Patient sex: F
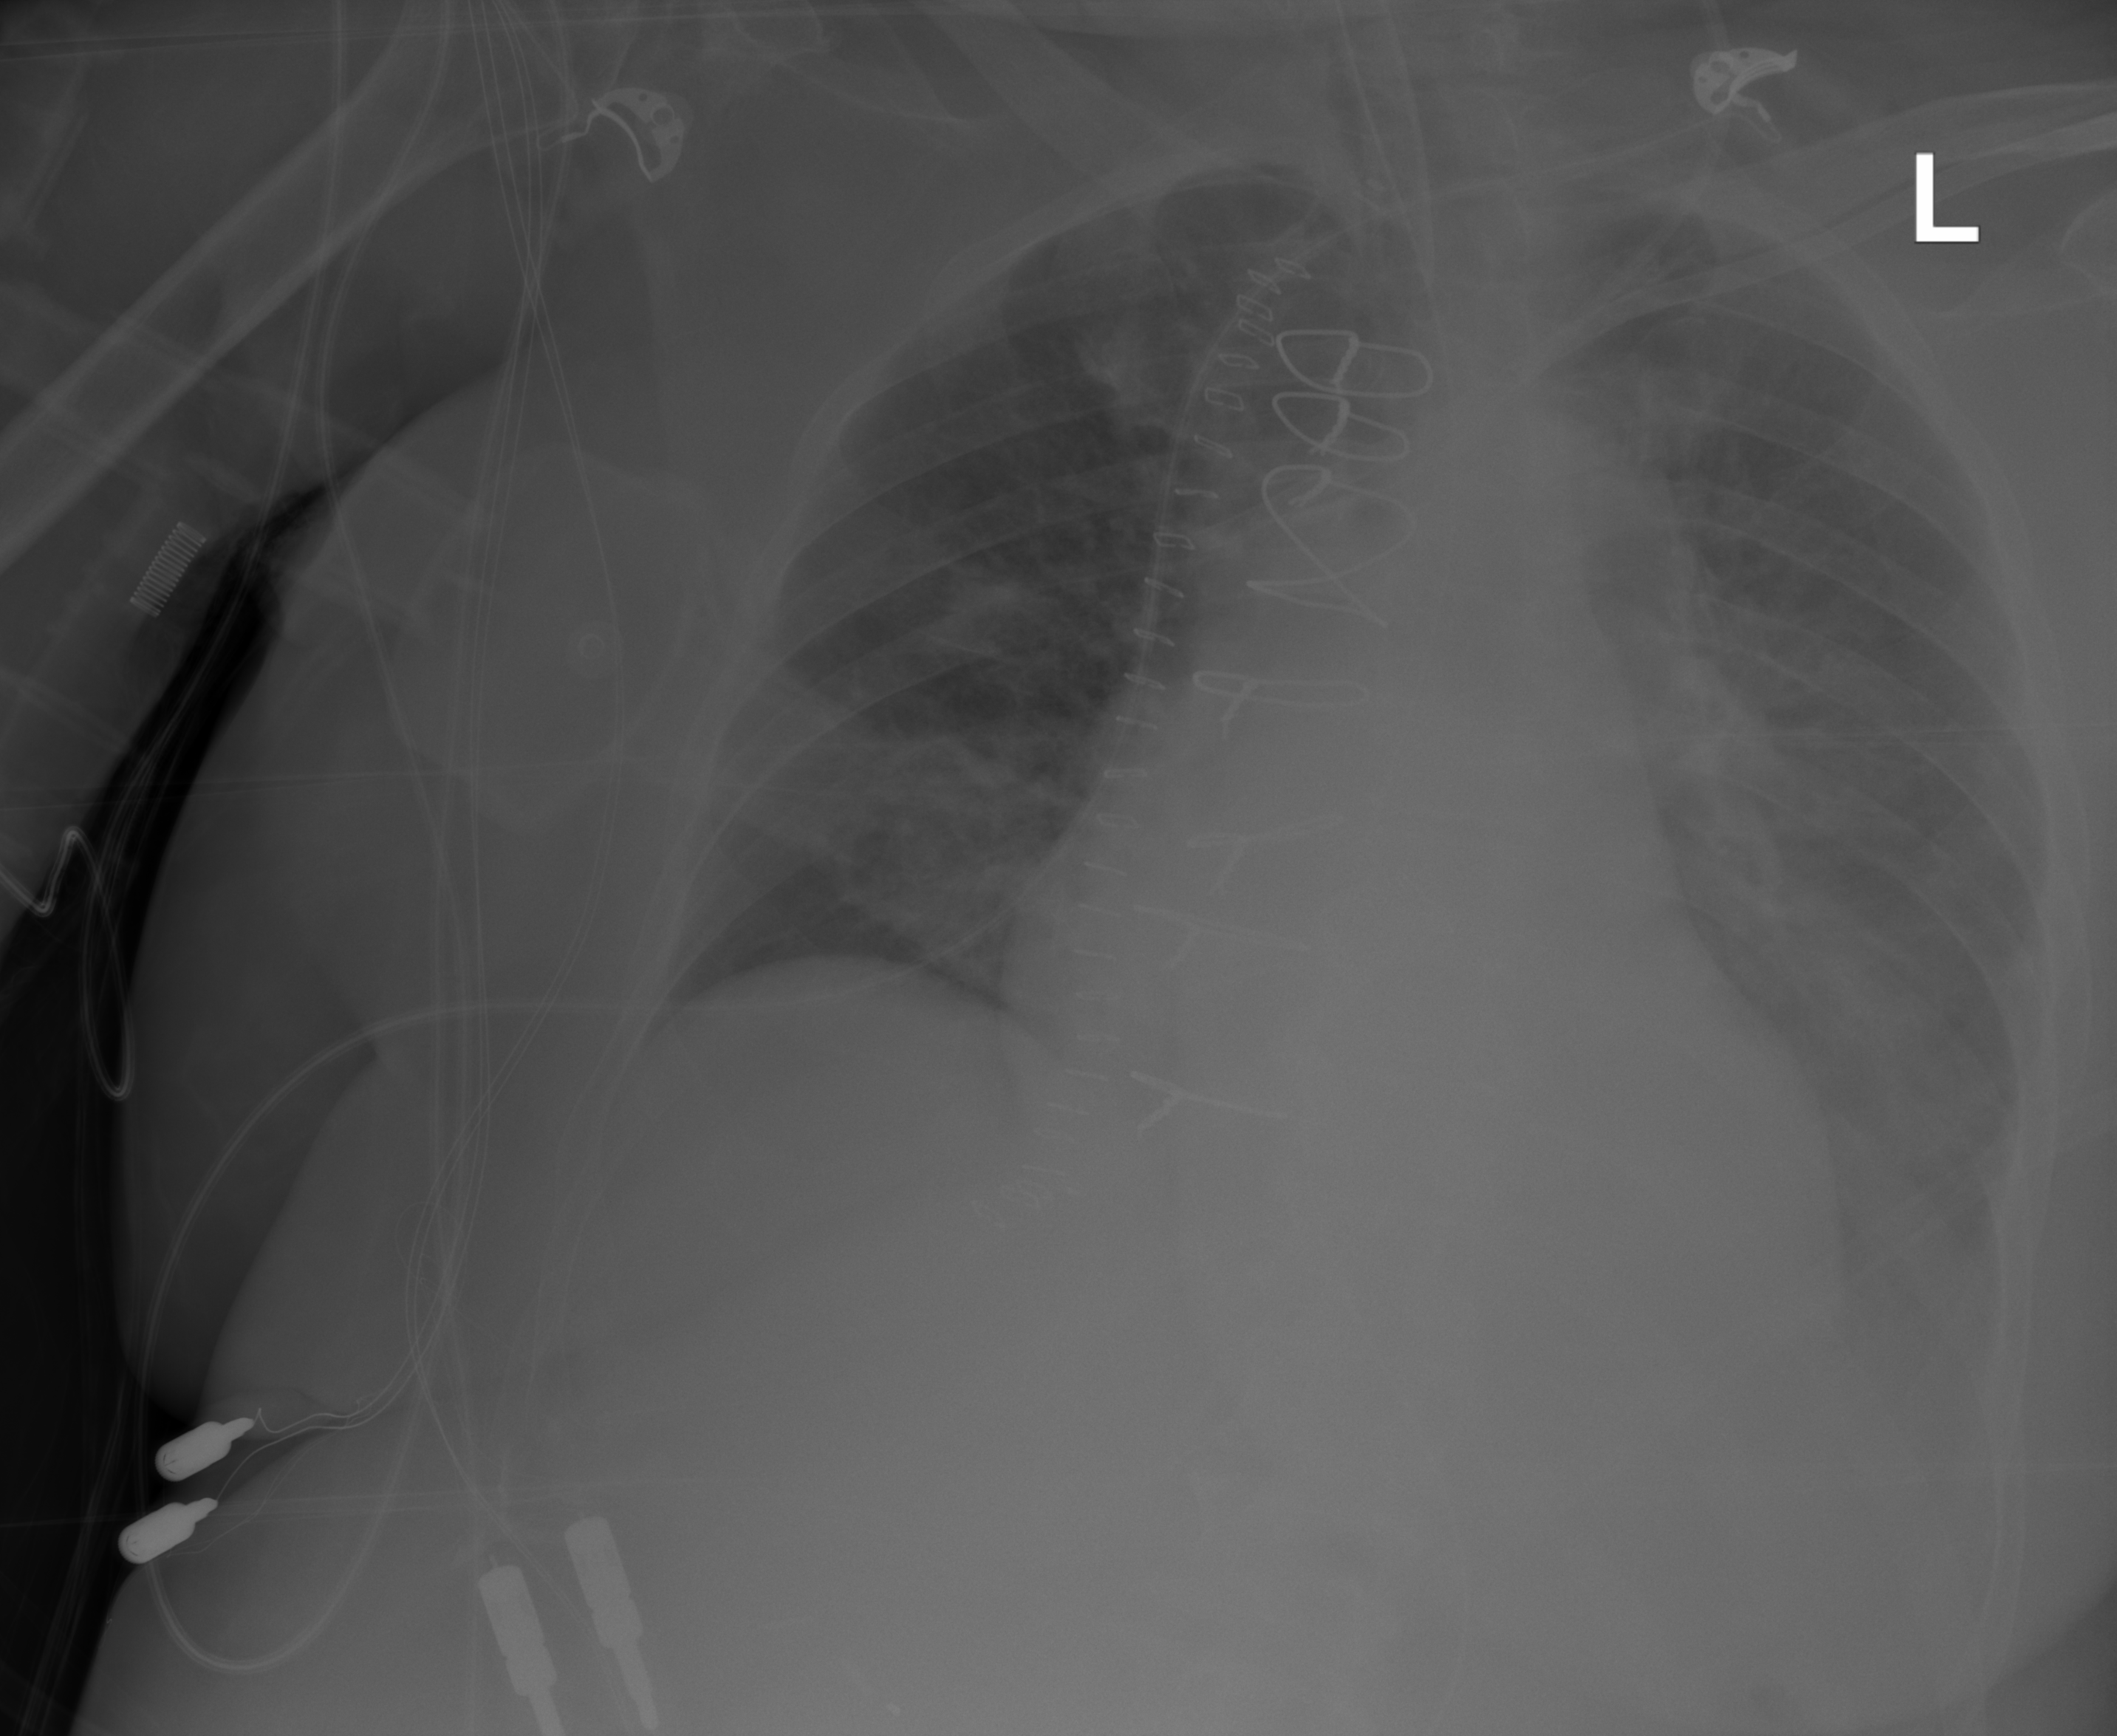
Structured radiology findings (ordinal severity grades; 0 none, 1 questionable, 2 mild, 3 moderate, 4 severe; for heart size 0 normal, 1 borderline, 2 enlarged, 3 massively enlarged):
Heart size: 2
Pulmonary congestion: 2
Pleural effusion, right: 0
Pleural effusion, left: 2
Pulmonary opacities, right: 0
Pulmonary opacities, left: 0
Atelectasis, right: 0
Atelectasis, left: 2